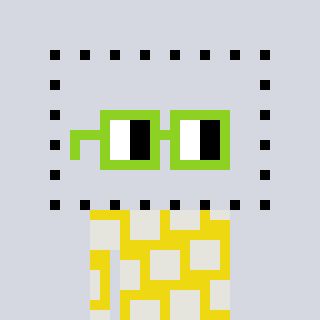
a pixel art character with square light green glasses, a void-shaped head and a yellow-colored body on a cool background